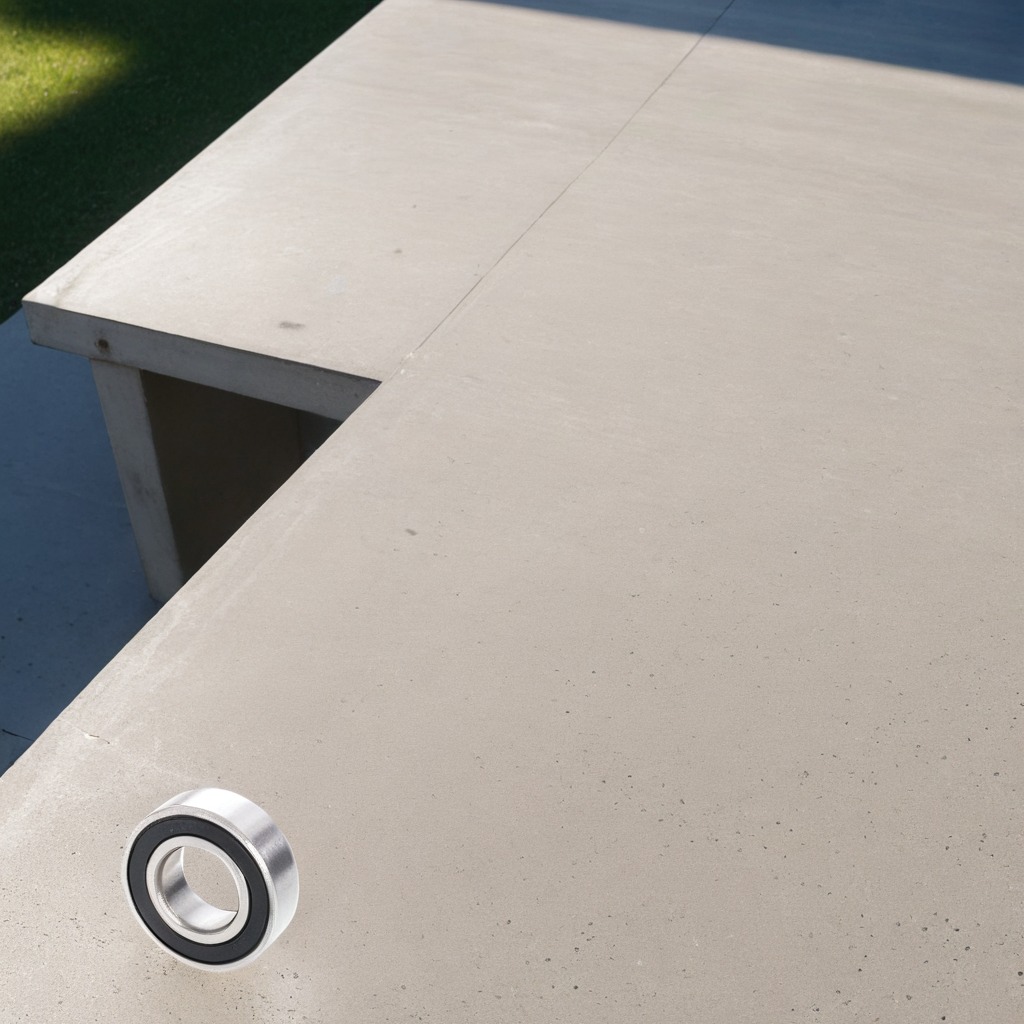
A metal ball bearing lies on the concrete workbench.